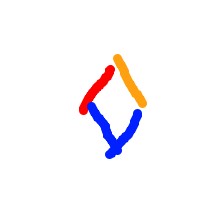
Shape: rhombus